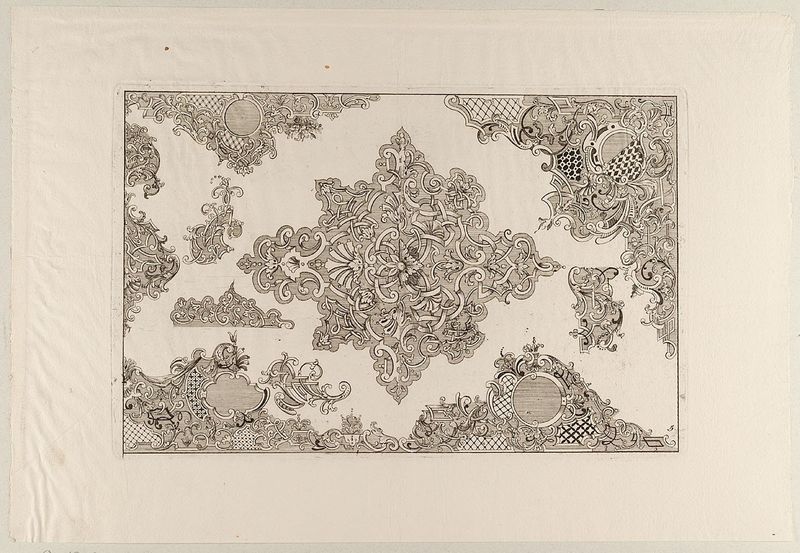
Titel: Unterschiedliche Ornamente aus Laub- und Bandelwerk, Blatt 5 aus der Folge 'Gantz Neu invindirtes Laub und Bandelwercks Erster Theil'
Künstler: Johann Jacob Baumgartner
Standort: Hamburg
Institution: Museum für Kunst und Gewerbe Hamburg
Schlagwörter: weiß, blume, blumen, schwarz, zeichnung, karo, muster, ornament, teppich, bild, schleifen, rokoko, rund, papier, grafik, graphik, jugendstil, ornamente, verzierung, fotografie, photographie, druckgraphik, druckgrafik, stich, kreise, wappen, schnörkel, laubwerk, blattwerk, kupferstich, quadrat, deco, blumenkorb, randornament, bandelwerk, reproduktionen, verzierung#, druckerzeugnisse, decoration, blüte, ornamentstich, vorlageblätter, papspertu